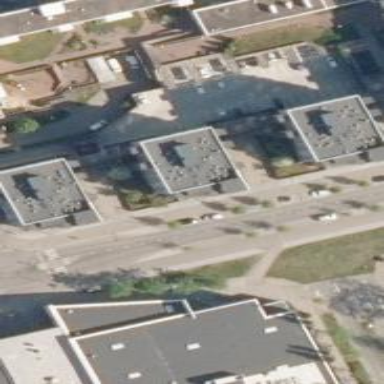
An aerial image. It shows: Multi-storey parking building.